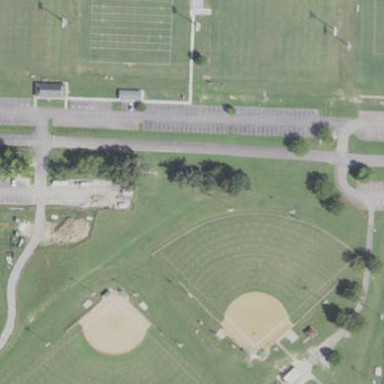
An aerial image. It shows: Baseball pitch for leisure and sports activities.